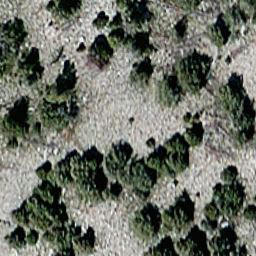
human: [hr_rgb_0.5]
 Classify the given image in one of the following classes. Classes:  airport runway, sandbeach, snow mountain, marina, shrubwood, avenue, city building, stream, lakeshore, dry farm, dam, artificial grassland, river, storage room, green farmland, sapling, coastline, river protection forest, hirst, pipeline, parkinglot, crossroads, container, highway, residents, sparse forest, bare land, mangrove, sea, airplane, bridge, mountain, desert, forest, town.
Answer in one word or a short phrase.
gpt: sparse forest